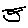
Label: hexagon